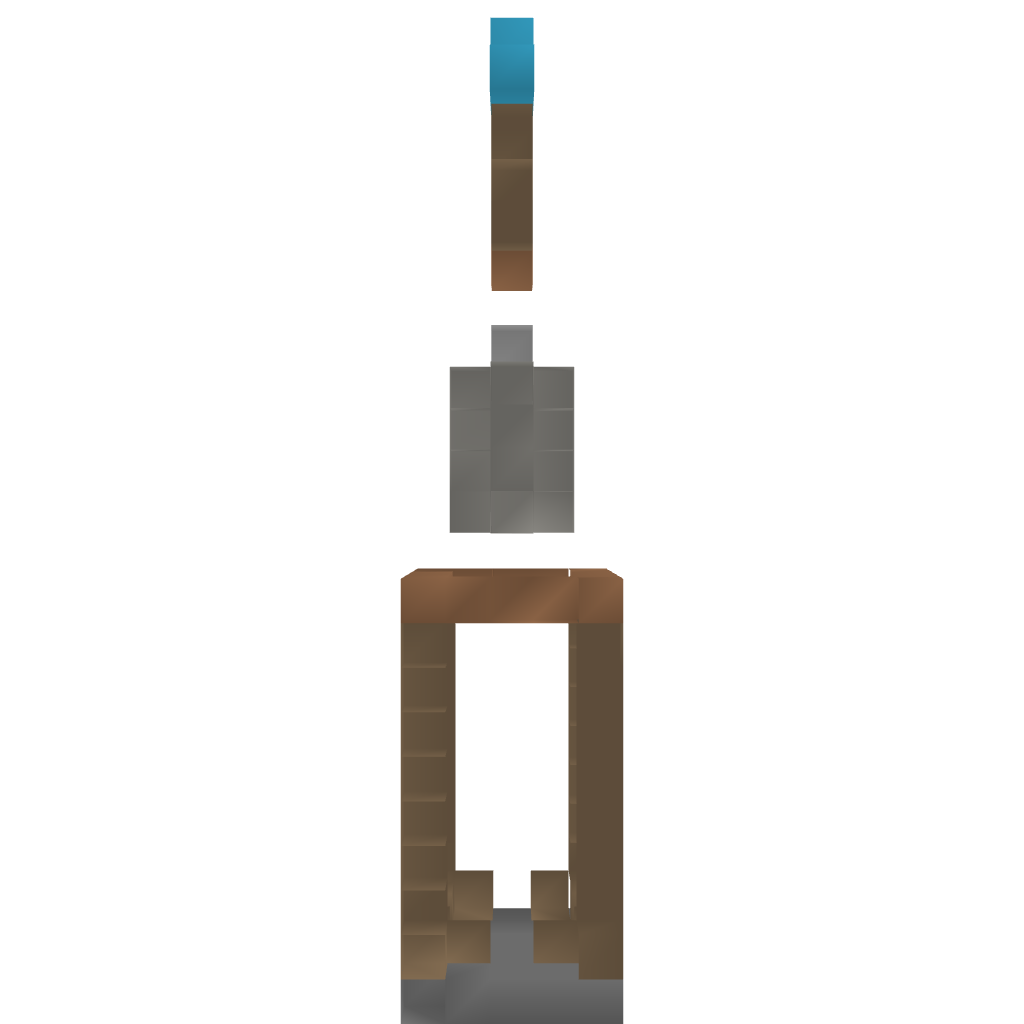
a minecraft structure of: Water Tank